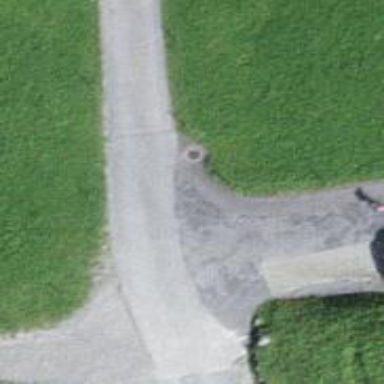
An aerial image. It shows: Asphalt track.